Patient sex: M
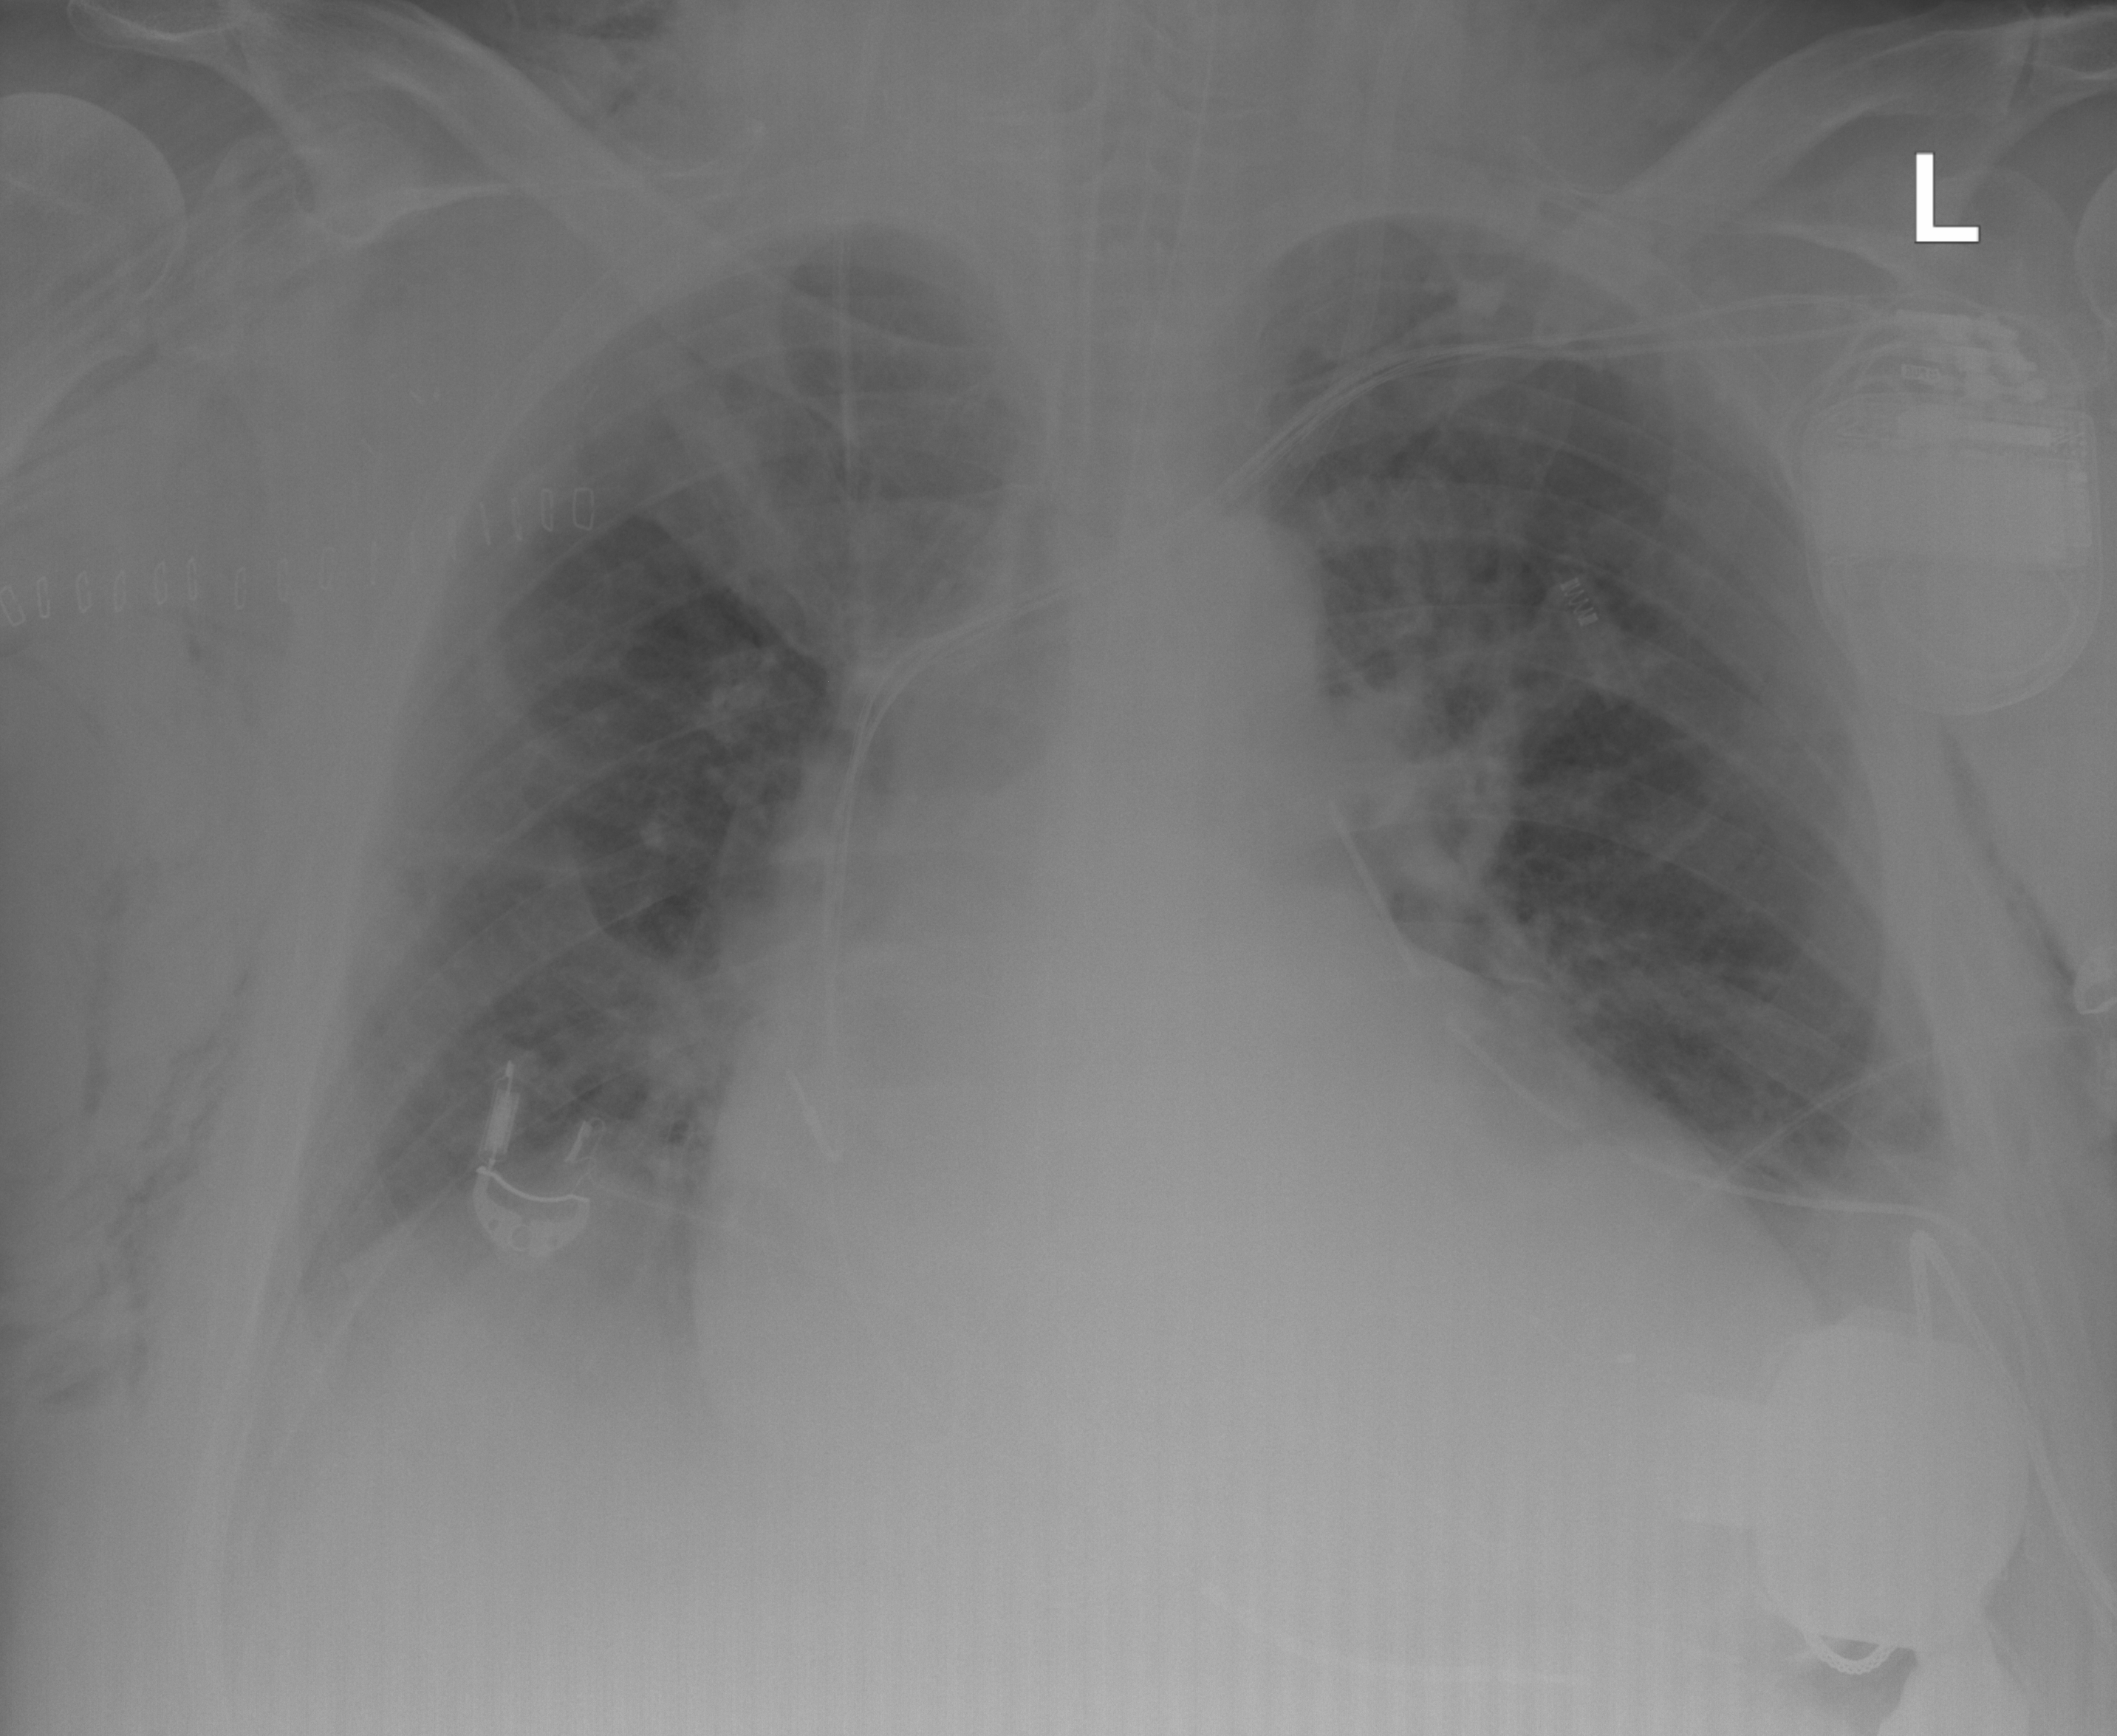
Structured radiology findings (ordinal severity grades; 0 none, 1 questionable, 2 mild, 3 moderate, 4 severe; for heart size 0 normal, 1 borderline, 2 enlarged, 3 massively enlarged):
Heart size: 2
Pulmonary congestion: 2
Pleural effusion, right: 2
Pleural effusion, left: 2
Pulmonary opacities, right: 0
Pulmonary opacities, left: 0
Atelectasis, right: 2
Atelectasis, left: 2